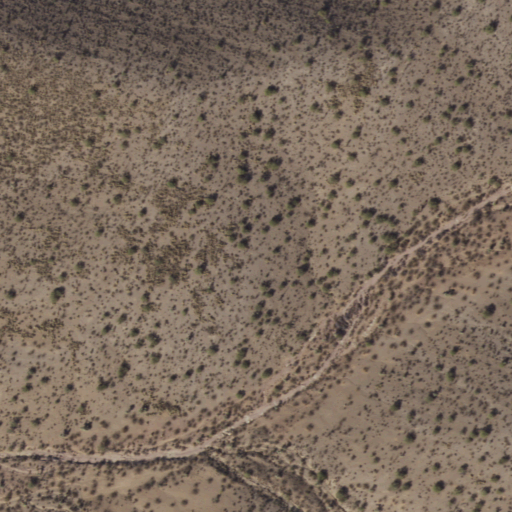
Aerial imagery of mountain in Arizona named Black Mesa containing only shrub